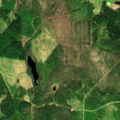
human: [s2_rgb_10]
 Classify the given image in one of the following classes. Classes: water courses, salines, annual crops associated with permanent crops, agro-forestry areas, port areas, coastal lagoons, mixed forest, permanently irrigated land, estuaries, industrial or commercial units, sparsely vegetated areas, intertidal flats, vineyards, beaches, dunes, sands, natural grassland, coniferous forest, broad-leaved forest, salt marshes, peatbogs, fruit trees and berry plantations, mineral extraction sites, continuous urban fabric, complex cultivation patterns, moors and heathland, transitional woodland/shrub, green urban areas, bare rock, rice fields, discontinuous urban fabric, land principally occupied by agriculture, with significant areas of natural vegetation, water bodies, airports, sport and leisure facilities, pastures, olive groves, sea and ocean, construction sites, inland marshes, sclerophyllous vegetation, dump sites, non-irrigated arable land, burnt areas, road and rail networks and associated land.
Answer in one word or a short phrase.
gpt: coniferous forest, mixed forest, transitional woodland/shrub